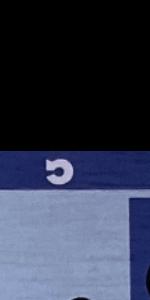
Label: Empty